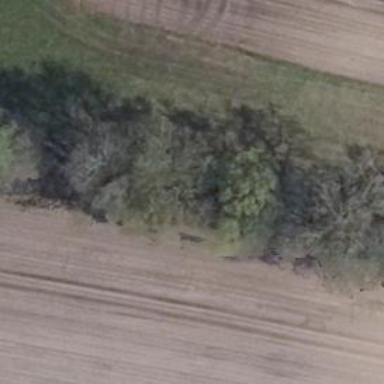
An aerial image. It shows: Row of deciduous broadleaved trees.